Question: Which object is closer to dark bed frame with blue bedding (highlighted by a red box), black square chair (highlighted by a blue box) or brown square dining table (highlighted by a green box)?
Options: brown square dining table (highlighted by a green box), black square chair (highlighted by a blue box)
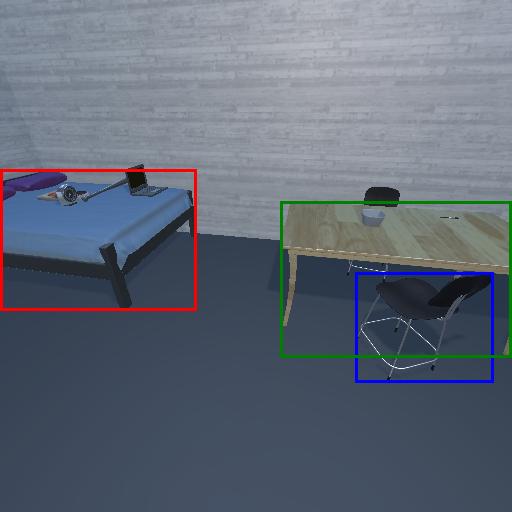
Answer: brown square dining table (highlighted by a green box)